Question: What is the value of this measurement?
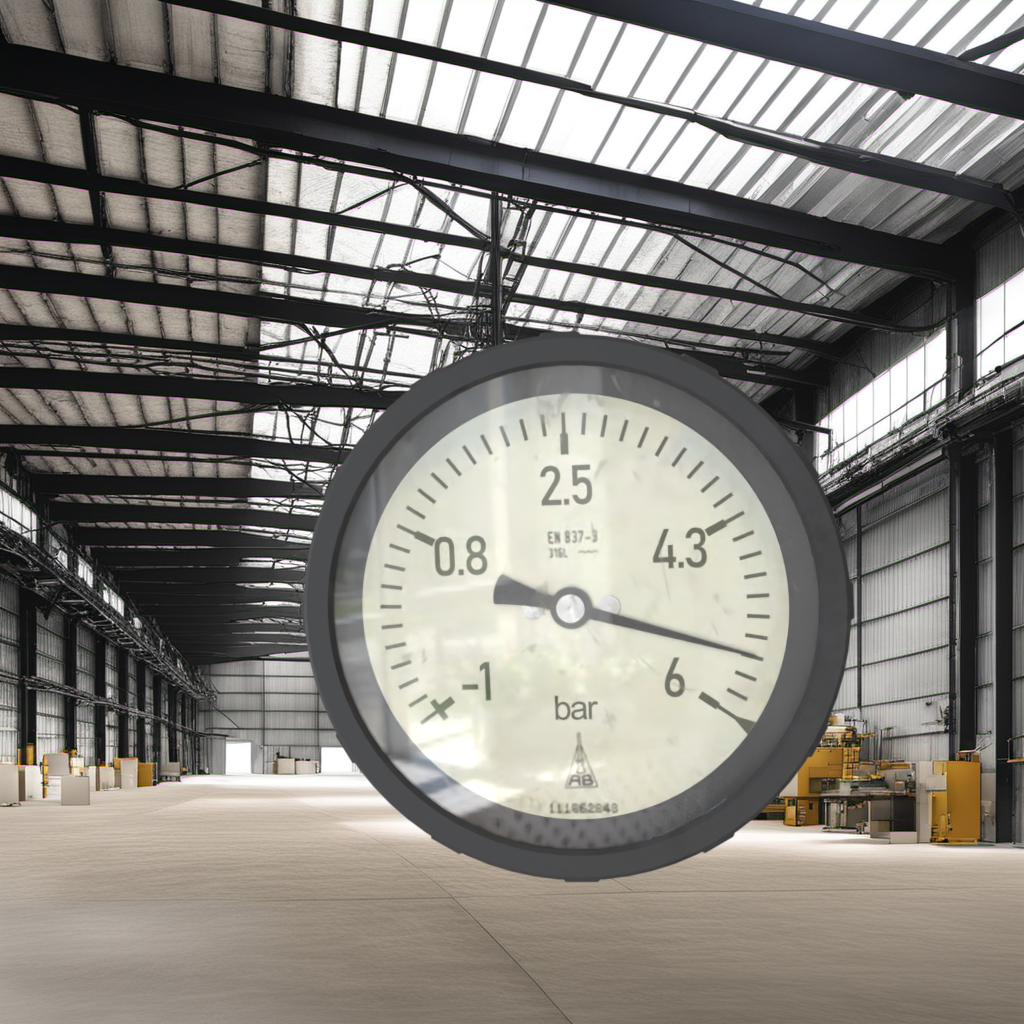
Answer: The result is 5.46
Question: What is the range of this measurement?
Answer: The range is from -1 to 6
Question: What is the minimum and maximum value range of this measurement?
Answer: The minimum value is -1 and the maximum value is 6